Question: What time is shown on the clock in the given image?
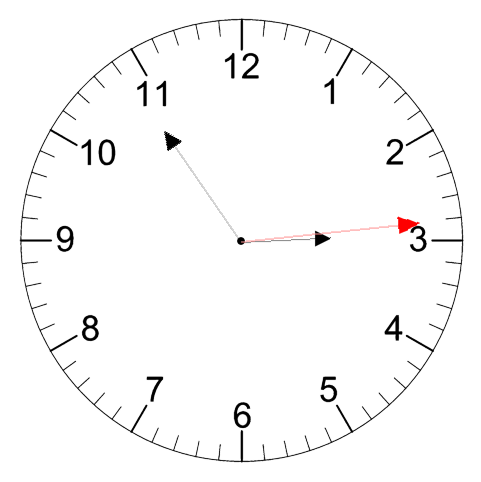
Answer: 02:54:14